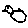
Label: bird